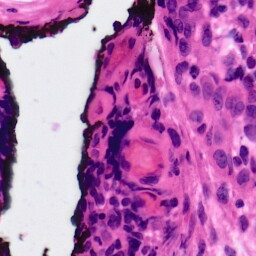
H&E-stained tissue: Ovarian